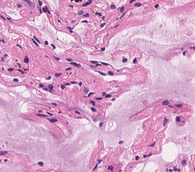
Tumor epithelial tissue: no
Tumor-associated stroma tissue: no
Normal tissue: yes